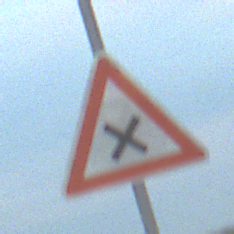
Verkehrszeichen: KreuzungOderEinmuendung
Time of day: SunriseSunset
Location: Outdoor (RoadRail)
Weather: PartlyCloudy
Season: NotSpecified
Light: Natural